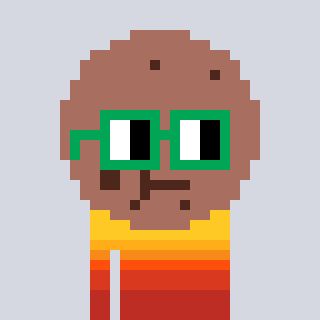
a pixel art character with square green glasses, a cookie-shaped head and a gold-colored body on a cool background